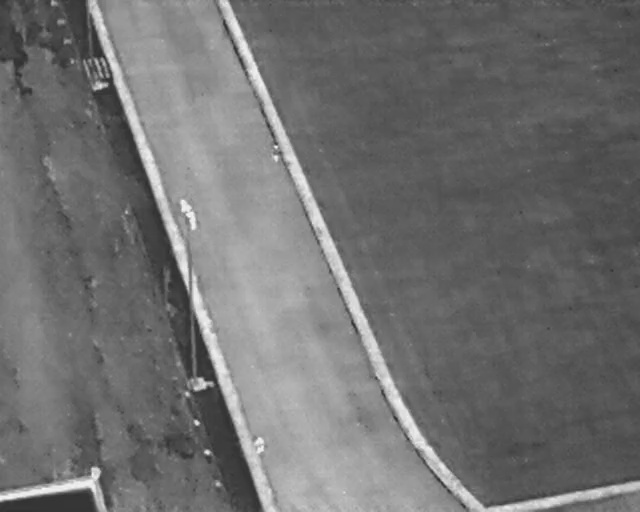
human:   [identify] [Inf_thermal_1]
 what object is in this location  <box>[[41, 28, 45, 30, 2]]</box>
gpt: <ref>1 medium person at the top</ref>

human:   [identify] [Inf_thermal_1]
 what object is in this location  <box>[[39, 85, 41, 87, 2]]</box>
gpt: <ref>1 medium person at the bottom</ref>